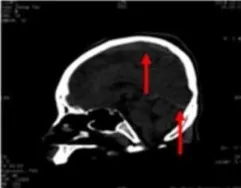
Computed tomography images obtained following hospitalization show high-density signals in the great cerebral vein (arrow in A), sagittal sinus (arrow in B.
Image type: radiology (ct)